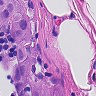
Metastatic tissue present: yes